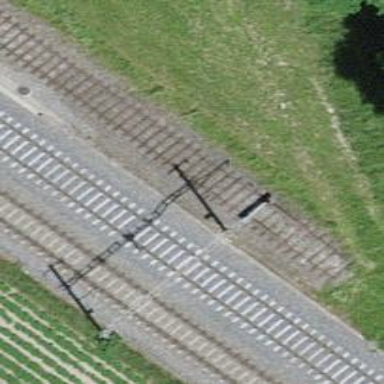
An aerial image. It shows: Railway buffer stop.